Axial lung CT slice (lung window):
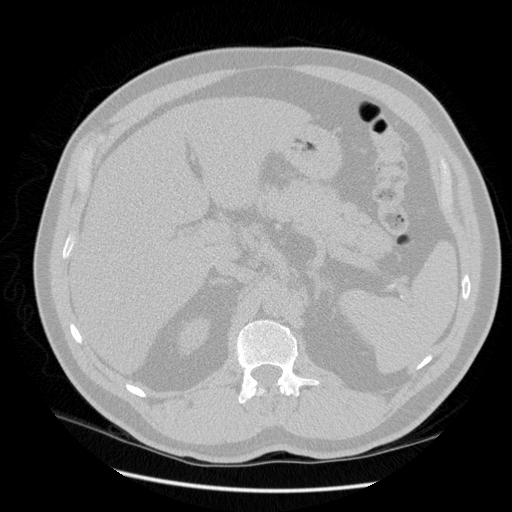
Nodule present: no